Question: I want to make the interface more beautiful,for the components inside the JPanel p1 are too large.My reputation is not enough to allow me to put the image,so I just display my source code.I want to perform like this:

'''
public class TestFrame extends JFrame{
private JButton b1 = new JButton("Deng Lu "),b2 = new JButton("Zhu Ce ");
private JTextField userName = new JTextField(),password = new JTextField();
public TestFrame(){
JPanel p1 = new JPanel();
p1.setLayout(new GridLayout(2,2,10,10));
p1.add(new JLabel("Yong Hu Ming :"));
p1.add(userName);
p1.add(new JLabel("Mi Ma :"));
p1.add(password);
JPanel p2 = new JPanel();
p2.add(b1);
p2.add(b2);
add(p1,BorderLayout.CENTER);
add(p2,BorderLayout.SOUTH);
b1.addActionListener(new ButtonListener());
b2.addActionListener(new ButtonListener());
}
private class ButtonListener implements ActionListener{
public void actionPerformed(ActionEvent e){
if (e.getSource() == b2){
if (userName.getText().equals("") || password.getText().equals("")){
System.out.println("Yong Hu Ming He Mi Ma Bu Neng Wei Kong ");
}
else if (User.getCount() == 0){
User.setUserName(userName.getText());
Password.setPassword(password.getText());
System.out.println("succeed");
}
else if (User.isUserName(userName.getText())){
System.out.println("Yong Hu Ming Yi Cun Zai ");
}
else {
User.setUserName(userName.getText());
Password.setPassword(password.getText());
System.out.println("succeed");
}
}
if (e.getSource() == b1){
if (User.isUserName(userName.getText()) && Password.isPassword(userName.getText(),password.getText())){
System.out.println("Deng Lu Cheng Gong ");
System.exit(0);
}
else System.out.println("Deng Lu Shi Bai ");
}
}
}
public static void main(String[] args){
TestFrame frame = new TestFrame();
frame.setTitle("Huan Ying ");
frame.setSize(400,300);
frame.setLocationRelativeTo(null);
frame.setDefaultCloseOperation(JFrame.EXIT_ON_CLOSE);
frame.setVisible(true);
}
}
'''
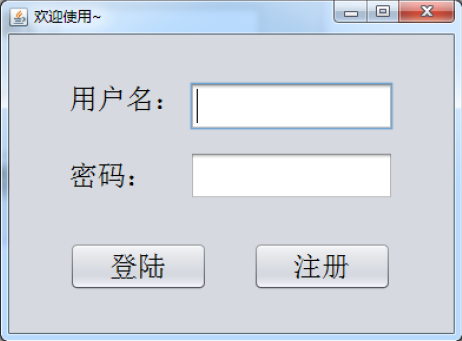
Answer: Seems you need to use another 'LayoutManager', because of 'GridLayout' resize component to whole cell(horizontally/vertically). Try to use 'FlowLayout' if you needn't resizing or <URL>.
For example change constructor like next :
'''
public TestFrame(){
JPanel p1 = new JPanel();
p1.setLayout(new GridBagLayout());
GridBagConstraints c = new GridBagConstraints();
c.insets = new Insets(5, 5, 5, 5);
c.anchor = GridBagConstraints.WEST;
c.gridx = 0;
c.gridy = 0;
p1.add(new JLabel("Yong Hu Ming :"),c);
c.gridy = 1;
p1.add(new JLabel("Mi Ma :"),c);
c.fill = GridBagConstraints.HORIZONTAL;
c.weightx = 1;
c.gridy = 0;
c.gridx = 1;
p1.add(userName,c);
c.gridy = 1;
p1.add(password,c);
JPanel p2 = new JPanel();
p2.add(b1);
p2.add(b2);
add(p1,BorderLayout.CENTER);
add(p2,BorderLayout.SOUTH);
b1.addActionListener(new ButtonListener());
b2.addActionListener(new ButtonListener());
}
'''